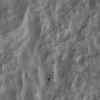
Label: not_dusty